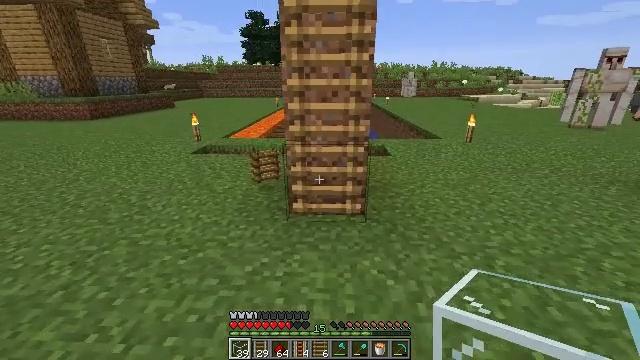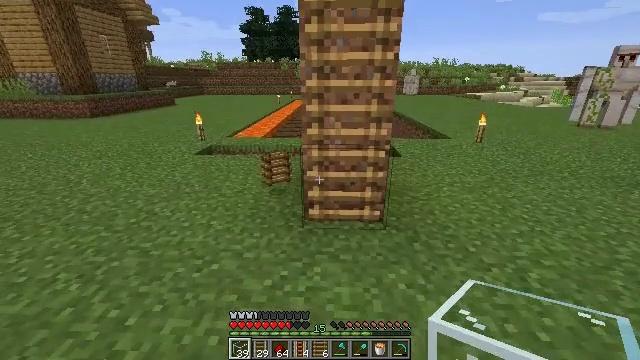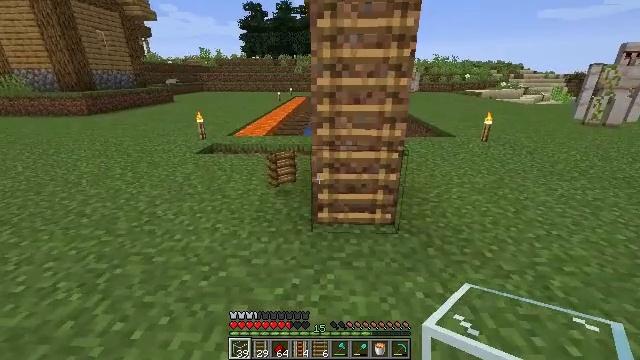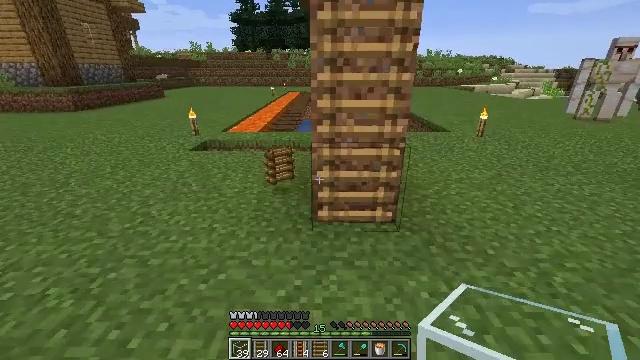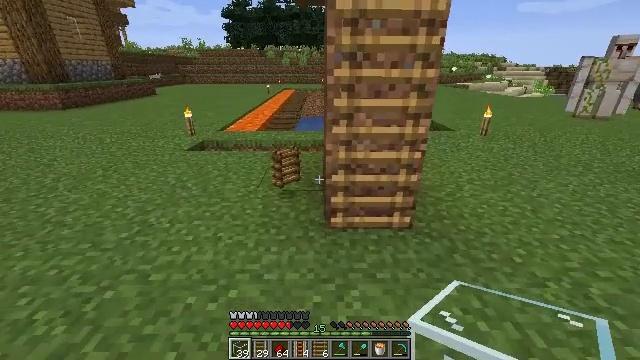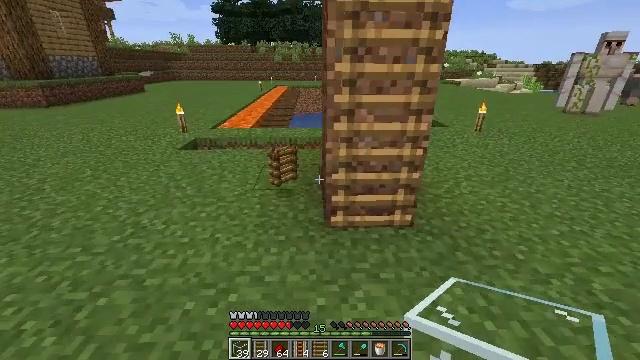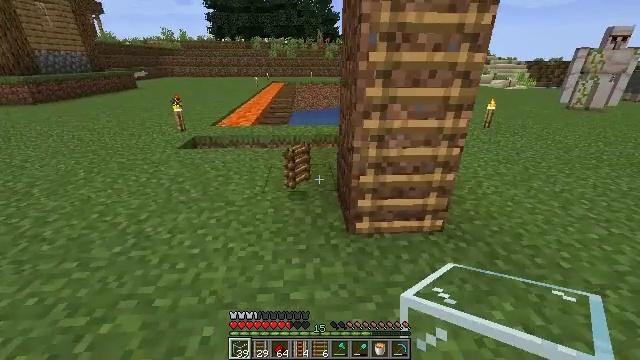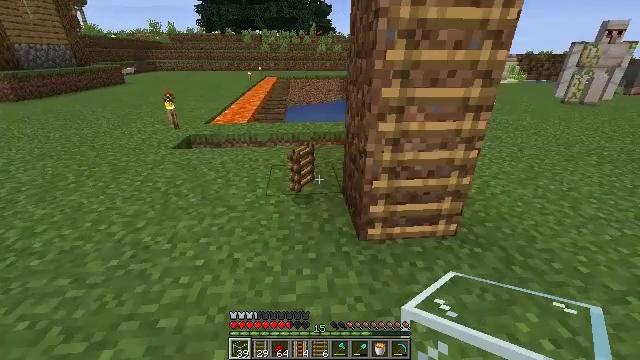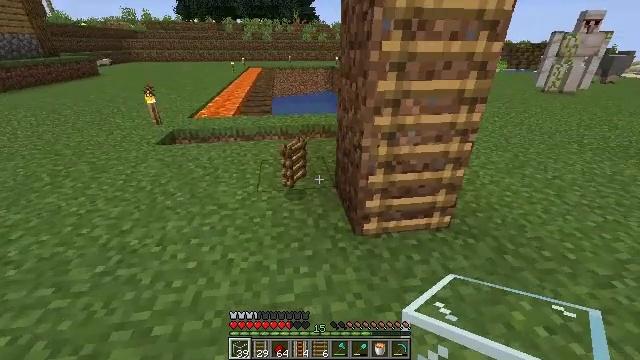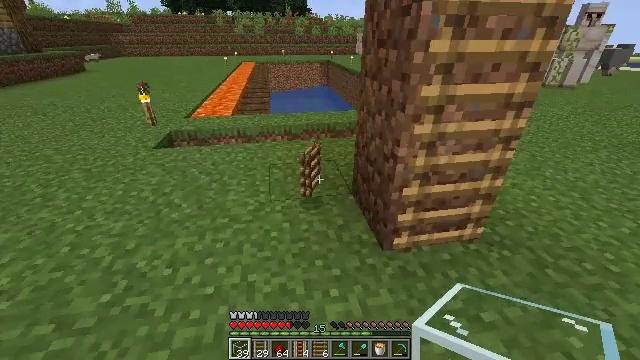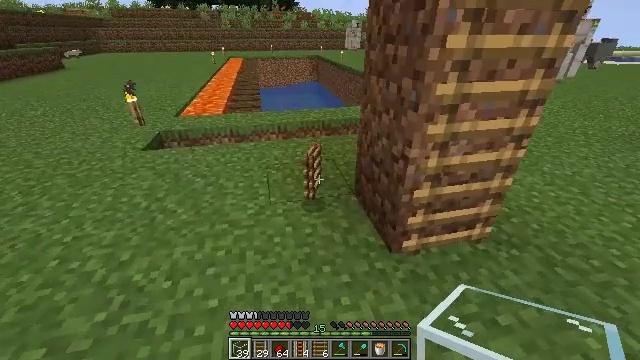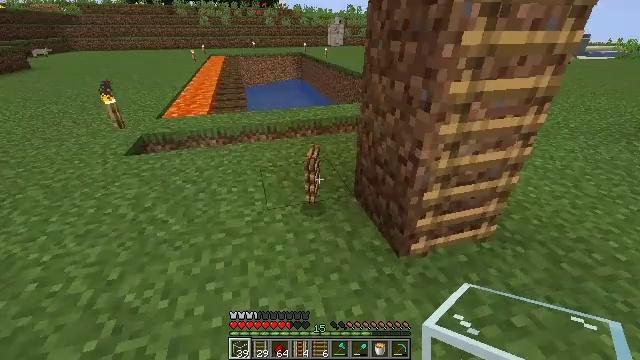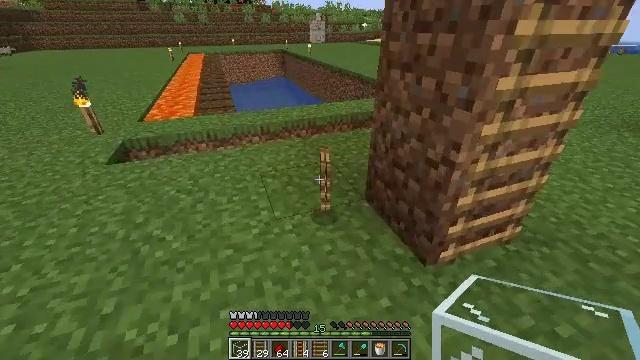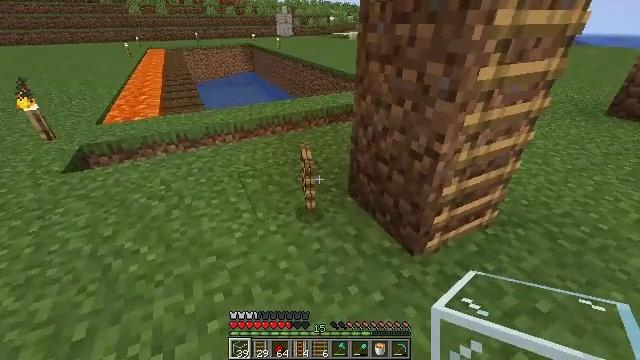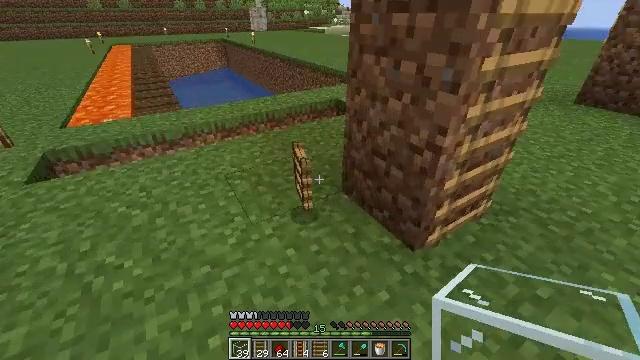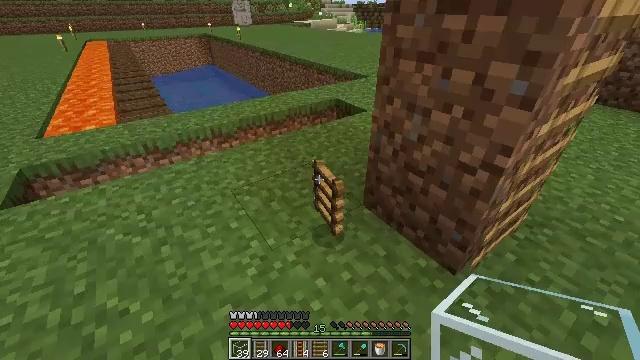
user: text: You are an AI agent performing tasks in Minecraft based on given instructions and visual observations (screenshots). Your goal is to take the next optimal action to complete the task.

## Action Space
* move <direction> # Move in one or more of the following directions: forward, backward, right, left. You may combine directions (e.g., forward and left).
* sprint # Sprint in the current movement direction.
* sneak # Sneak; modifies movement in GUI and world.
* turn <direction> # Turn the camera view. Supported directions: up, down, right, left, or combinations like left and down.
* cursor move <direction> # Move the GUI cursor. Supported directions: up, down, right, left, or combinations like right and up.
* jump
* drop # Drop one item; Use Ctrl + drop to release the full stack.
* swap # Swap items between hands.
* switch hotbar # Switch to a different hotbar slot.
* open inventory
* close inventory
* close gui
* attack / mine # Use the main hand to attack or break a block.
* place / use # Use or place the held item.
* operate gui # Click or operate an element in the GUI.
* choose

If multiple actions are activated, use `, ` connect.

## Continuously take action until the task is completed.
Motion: motion action
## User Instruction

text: Remove the ladder from its position.
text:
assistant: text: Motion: move forward and move left
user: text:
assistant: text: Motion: move forward and move left
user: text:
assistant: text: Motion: move forward and move left, turn right and down
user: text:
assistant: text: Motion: move forward and move left, turn right
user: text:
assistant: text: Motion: move forward and move left, turn right
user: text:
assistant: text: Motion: move forward and move left, turn right
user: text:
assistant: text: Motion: move forward and move left, turn right and down
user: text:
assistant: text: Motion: move forward and move left, turn right and down
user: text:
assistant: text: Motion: move forward and move left, turn right and down
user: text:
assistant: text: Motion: move forward and move left, turn right
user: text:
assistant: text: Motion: move forward and move left, turn right
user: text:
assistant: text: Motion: move forward and move left, turn right
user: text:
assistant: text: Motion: move forward and move left, turn right and down
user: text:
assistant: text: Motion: move forward and move left, turn right and down
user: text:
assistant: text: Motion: move forward and move left, turn right
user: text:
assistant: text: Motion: move forward and move left, turn right
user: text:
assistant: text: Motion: move forward, turn right
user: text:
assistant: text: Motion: move forward, turn right and down
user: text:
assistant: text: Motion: turn right and down
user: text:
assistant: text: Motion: turn right and down
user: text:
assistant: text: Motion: turn right
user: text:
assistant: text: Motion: turn right
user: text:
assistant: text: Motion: turn right
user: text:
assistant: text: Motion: turn right
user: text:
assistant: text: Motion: no_op
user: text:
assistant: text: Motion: no_op
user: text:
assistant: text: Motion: move right
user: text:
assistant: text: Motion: move right
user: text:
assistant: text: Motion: move right
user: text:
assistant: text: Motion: move right